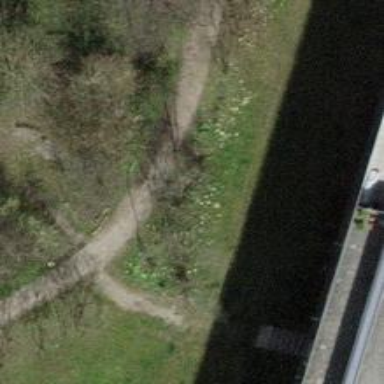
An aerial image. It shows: Path surfaced with fine gravel.